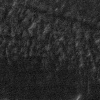
Atmospheric dust classification: not_dusty